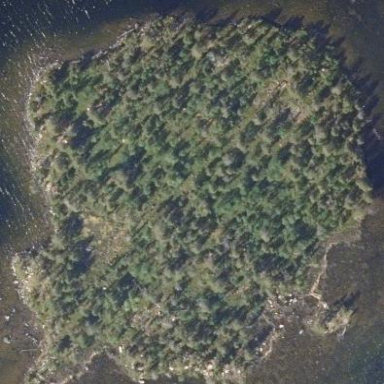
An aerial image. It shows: Islet.